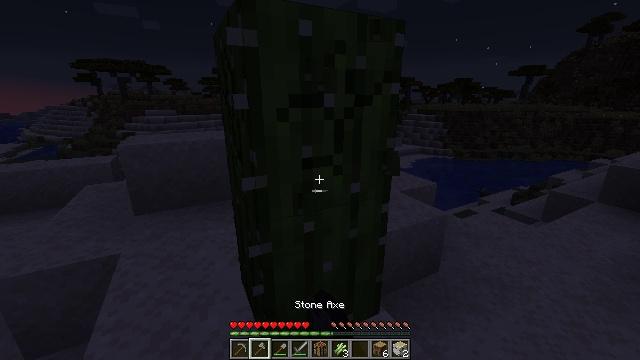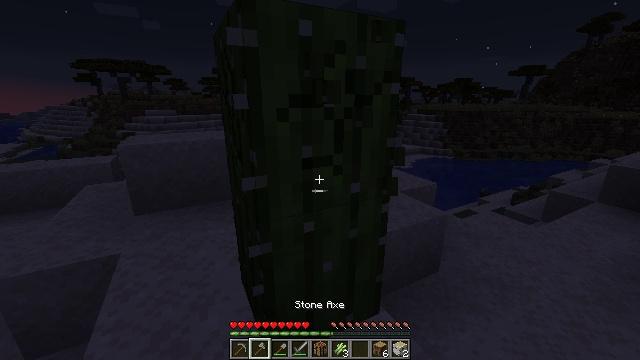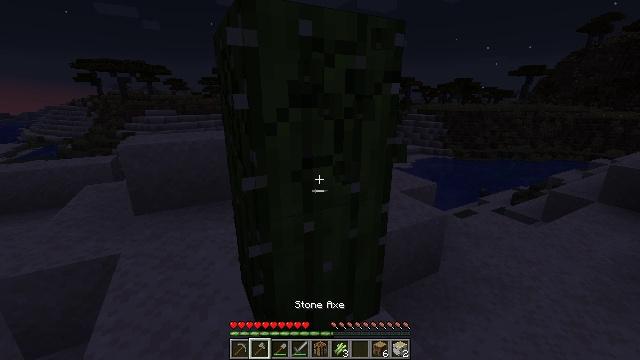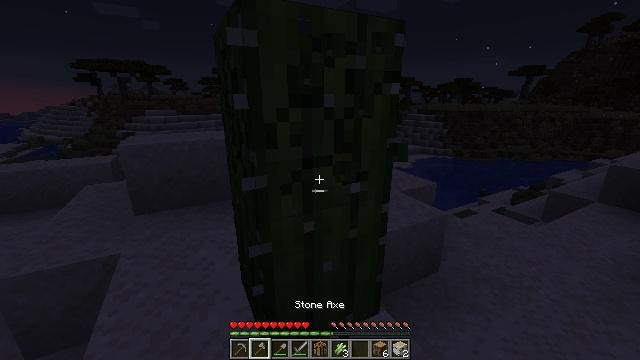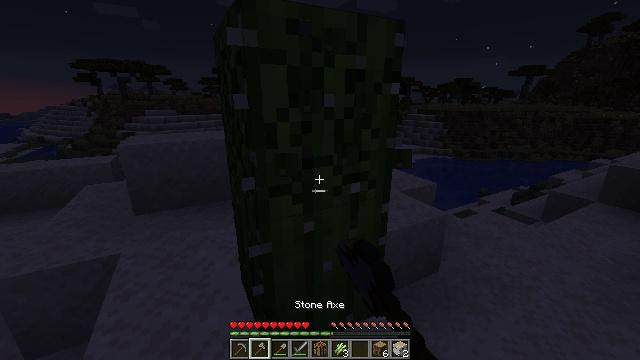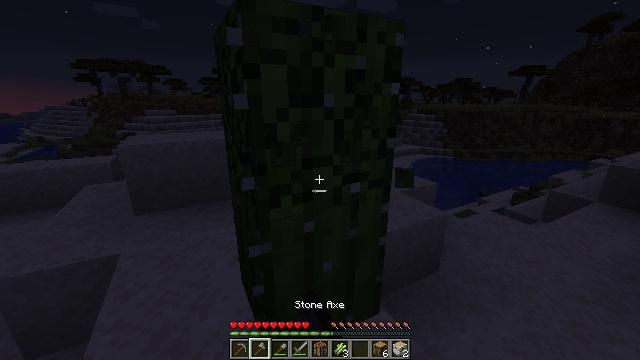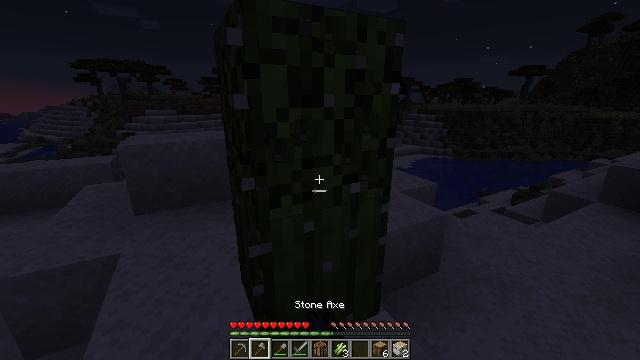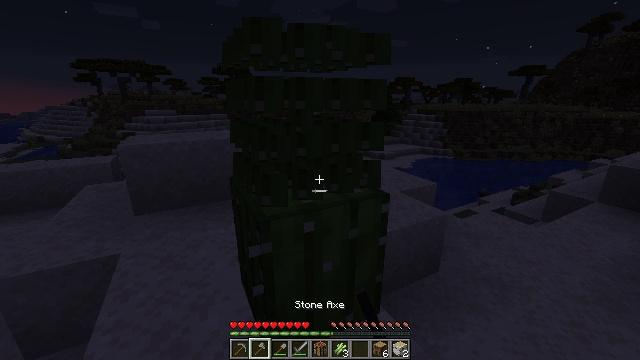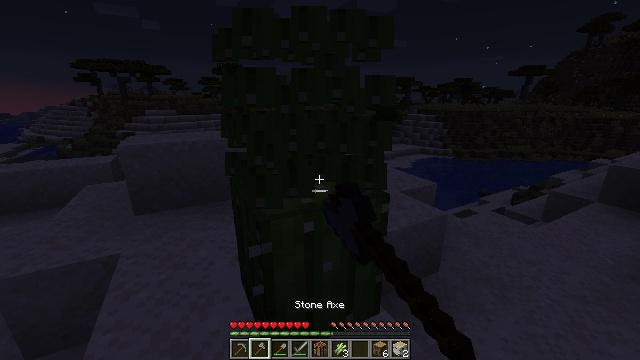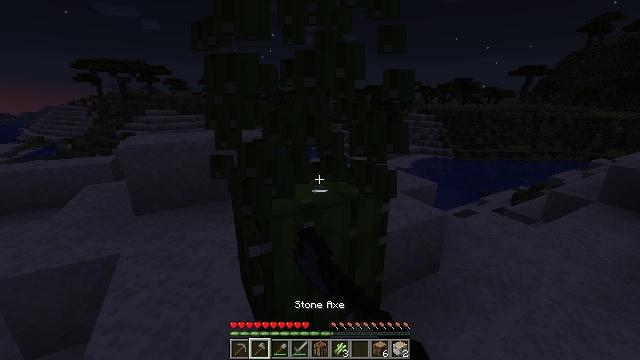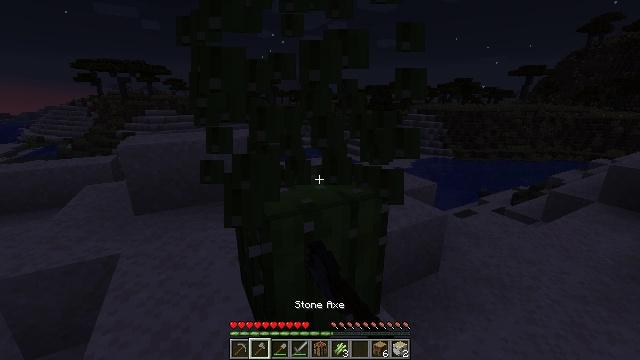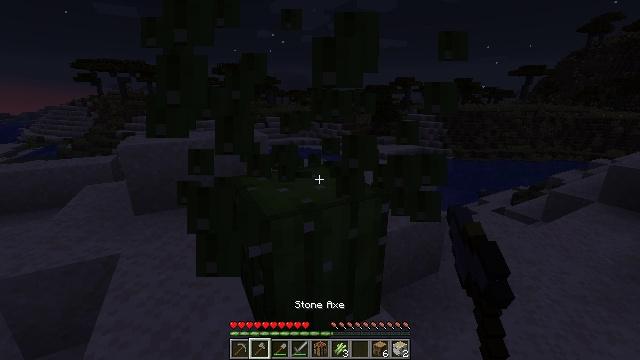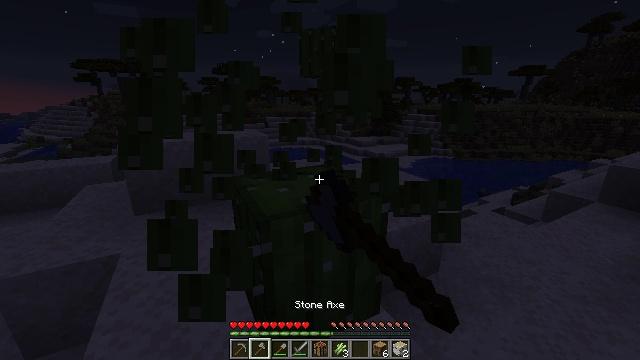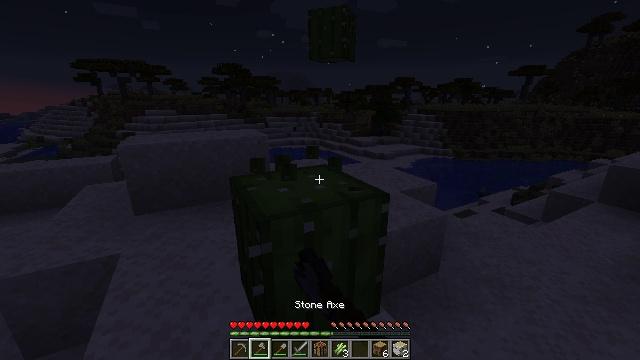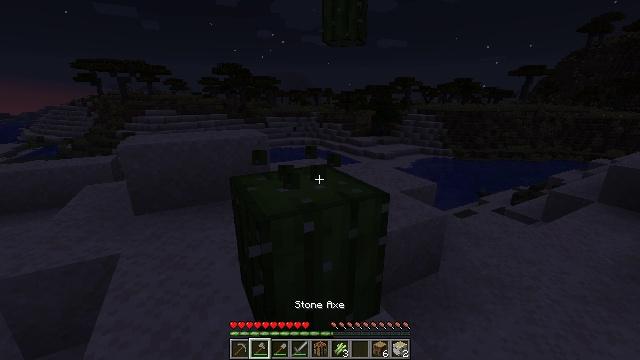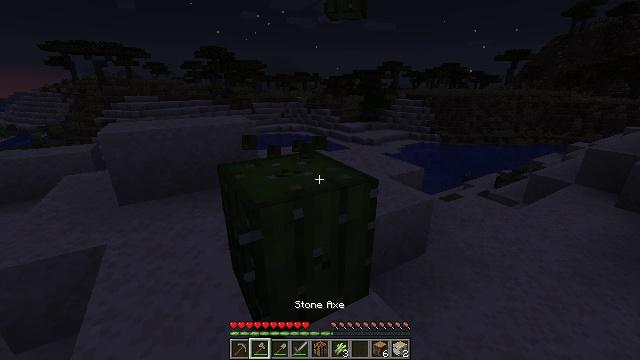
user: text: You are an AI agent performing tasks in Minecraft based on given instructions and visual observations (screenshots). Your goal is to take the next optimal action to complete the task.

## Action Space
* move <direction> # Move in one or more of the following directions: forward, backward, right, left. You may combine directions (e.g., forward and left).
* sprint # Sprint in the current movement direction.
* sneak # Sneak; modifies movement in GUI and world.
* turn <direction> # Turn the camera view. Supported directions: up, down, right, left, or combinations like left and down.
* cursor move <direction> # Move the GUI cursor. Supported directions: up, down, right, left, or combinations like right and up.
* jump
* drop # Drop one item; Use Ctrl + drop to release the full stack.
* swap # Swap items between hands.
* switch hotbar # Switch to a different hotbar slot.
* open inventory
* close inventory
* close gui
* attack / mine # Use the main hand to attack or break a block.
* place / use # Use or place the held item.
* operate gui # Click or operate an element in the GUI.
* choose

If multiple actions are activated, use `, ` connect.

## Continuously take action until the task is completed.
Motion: motion action
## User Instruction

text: Mine cactus from the desert.
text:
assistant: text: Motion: attack / mine
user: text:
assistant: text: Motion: attack / mine
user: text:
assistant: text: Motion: attack / mine
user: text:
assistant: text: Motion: attack / mine
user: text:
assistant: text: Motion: attack / mine
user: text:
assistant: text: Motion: attack / mine
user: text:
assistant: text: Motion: attack / mine
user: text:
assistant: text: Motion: attack / mine
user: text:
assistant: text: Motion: attack / mine
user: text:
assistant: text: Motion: attack / mine
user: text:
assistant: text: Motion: attack / mine
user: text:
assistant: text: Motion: attack / mine
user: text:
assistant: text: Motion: attack / mine
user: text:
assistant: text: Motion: attack / mine
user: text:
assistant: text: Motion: turn right and down, attack / mine
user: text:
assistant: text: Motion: turn right and down, attack / mine
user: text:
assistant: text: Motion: attack / mine
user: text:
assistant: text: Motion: attack / mine
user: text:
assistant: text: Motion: attack / mine
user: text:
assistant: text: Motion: attack / mine
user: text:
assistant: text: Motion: attack / mine
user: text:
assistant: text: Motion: attack / mine
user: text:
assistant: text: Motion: attack / mine
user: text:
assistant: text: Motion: attack / mine
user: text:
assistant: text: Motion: attack / mine
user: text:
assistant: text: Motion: attack / mine
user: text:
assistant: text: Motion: attack / mine
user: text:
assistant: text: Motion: attack / mine
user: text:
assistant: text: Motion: attack / mine
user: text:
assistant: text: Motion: attack / mine